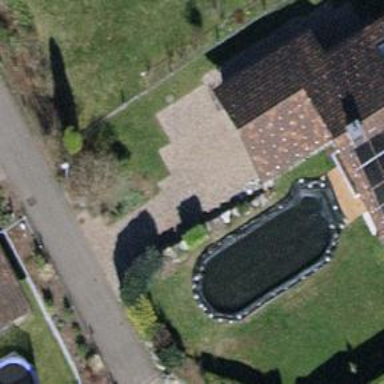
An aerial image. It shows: Swimming pool located in leisure land.